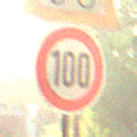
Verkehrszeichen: Geschwindigkeit100
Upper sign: RadverkehrLinks
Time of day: SunriseSunset
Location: Outdoor (Suburban)
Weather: Clear
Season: NotSpecified
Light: Natural